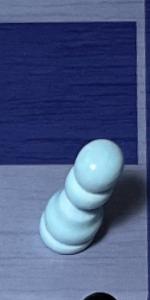
Label: Pawn_White